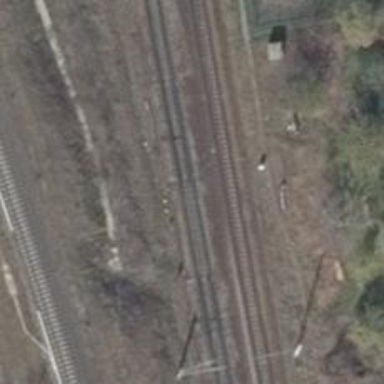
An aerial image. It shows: Electrified contact line.